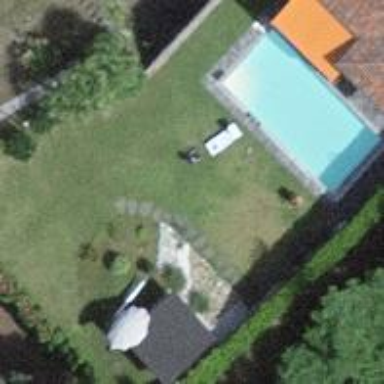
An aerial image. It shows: Swimming pool located in leisure land.